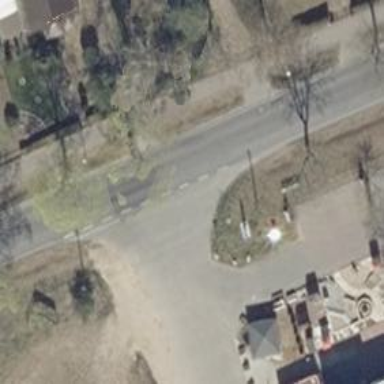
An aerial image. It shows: Road with "give way" sign.